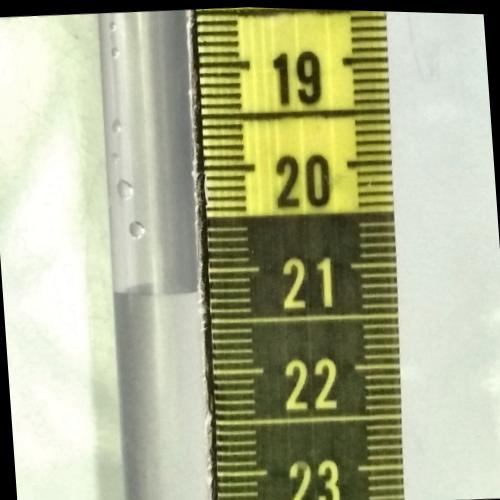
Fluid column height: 21.2 cm